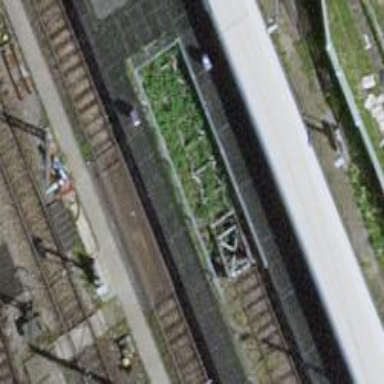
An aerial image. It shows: Railway buffer stop.